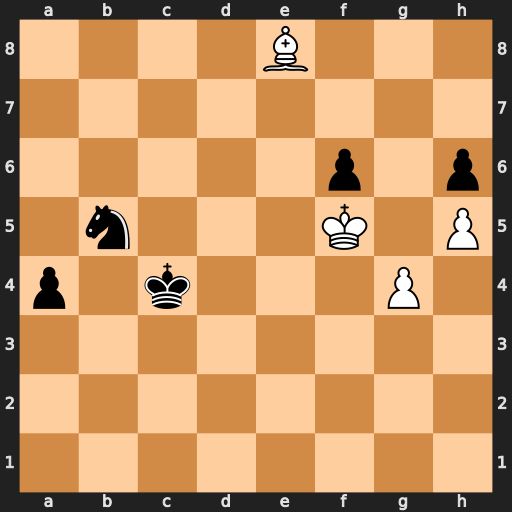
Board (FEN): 4B3/8/5p1p/1n3K1P/p1k3P1/8/8/8
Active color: w
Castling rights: -
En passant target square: -
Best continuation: Kxf6 Kc5 Bf7 Nd6 Ba2 Ne4+ Kg6 Nc3 g5